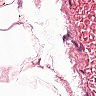
Metastatic tissue present: no